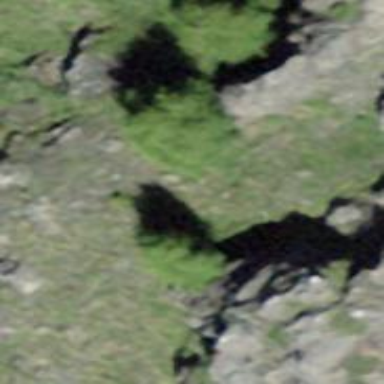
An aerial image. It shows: Cliff in nature.